Question:
zoom in : <URL>
I created a form as a window with a simple combobox. I got a query that its related to with the where clause referring to the from and value of the combobox. I wrote a code in the report
'''
Private Sub Report_Load()
frm.Customers.Show
End Sub
'''
But somehow it opens first the query not the form itself. I mean by that the query wants me to input the '[Forms]![frm_Customers]![cbo_customers].[value]'
When I run the form alone everything opens up normally. Can you tell me why?
Query EDIT:
'''
SELECT dbo_listy.listnumb, dbo_listy.id, dbo_listy.created, dbo_listy.type
FROM dbo_listy
WHERE forwho =Forms!frm_Customers!cbo_customers.value;
'''
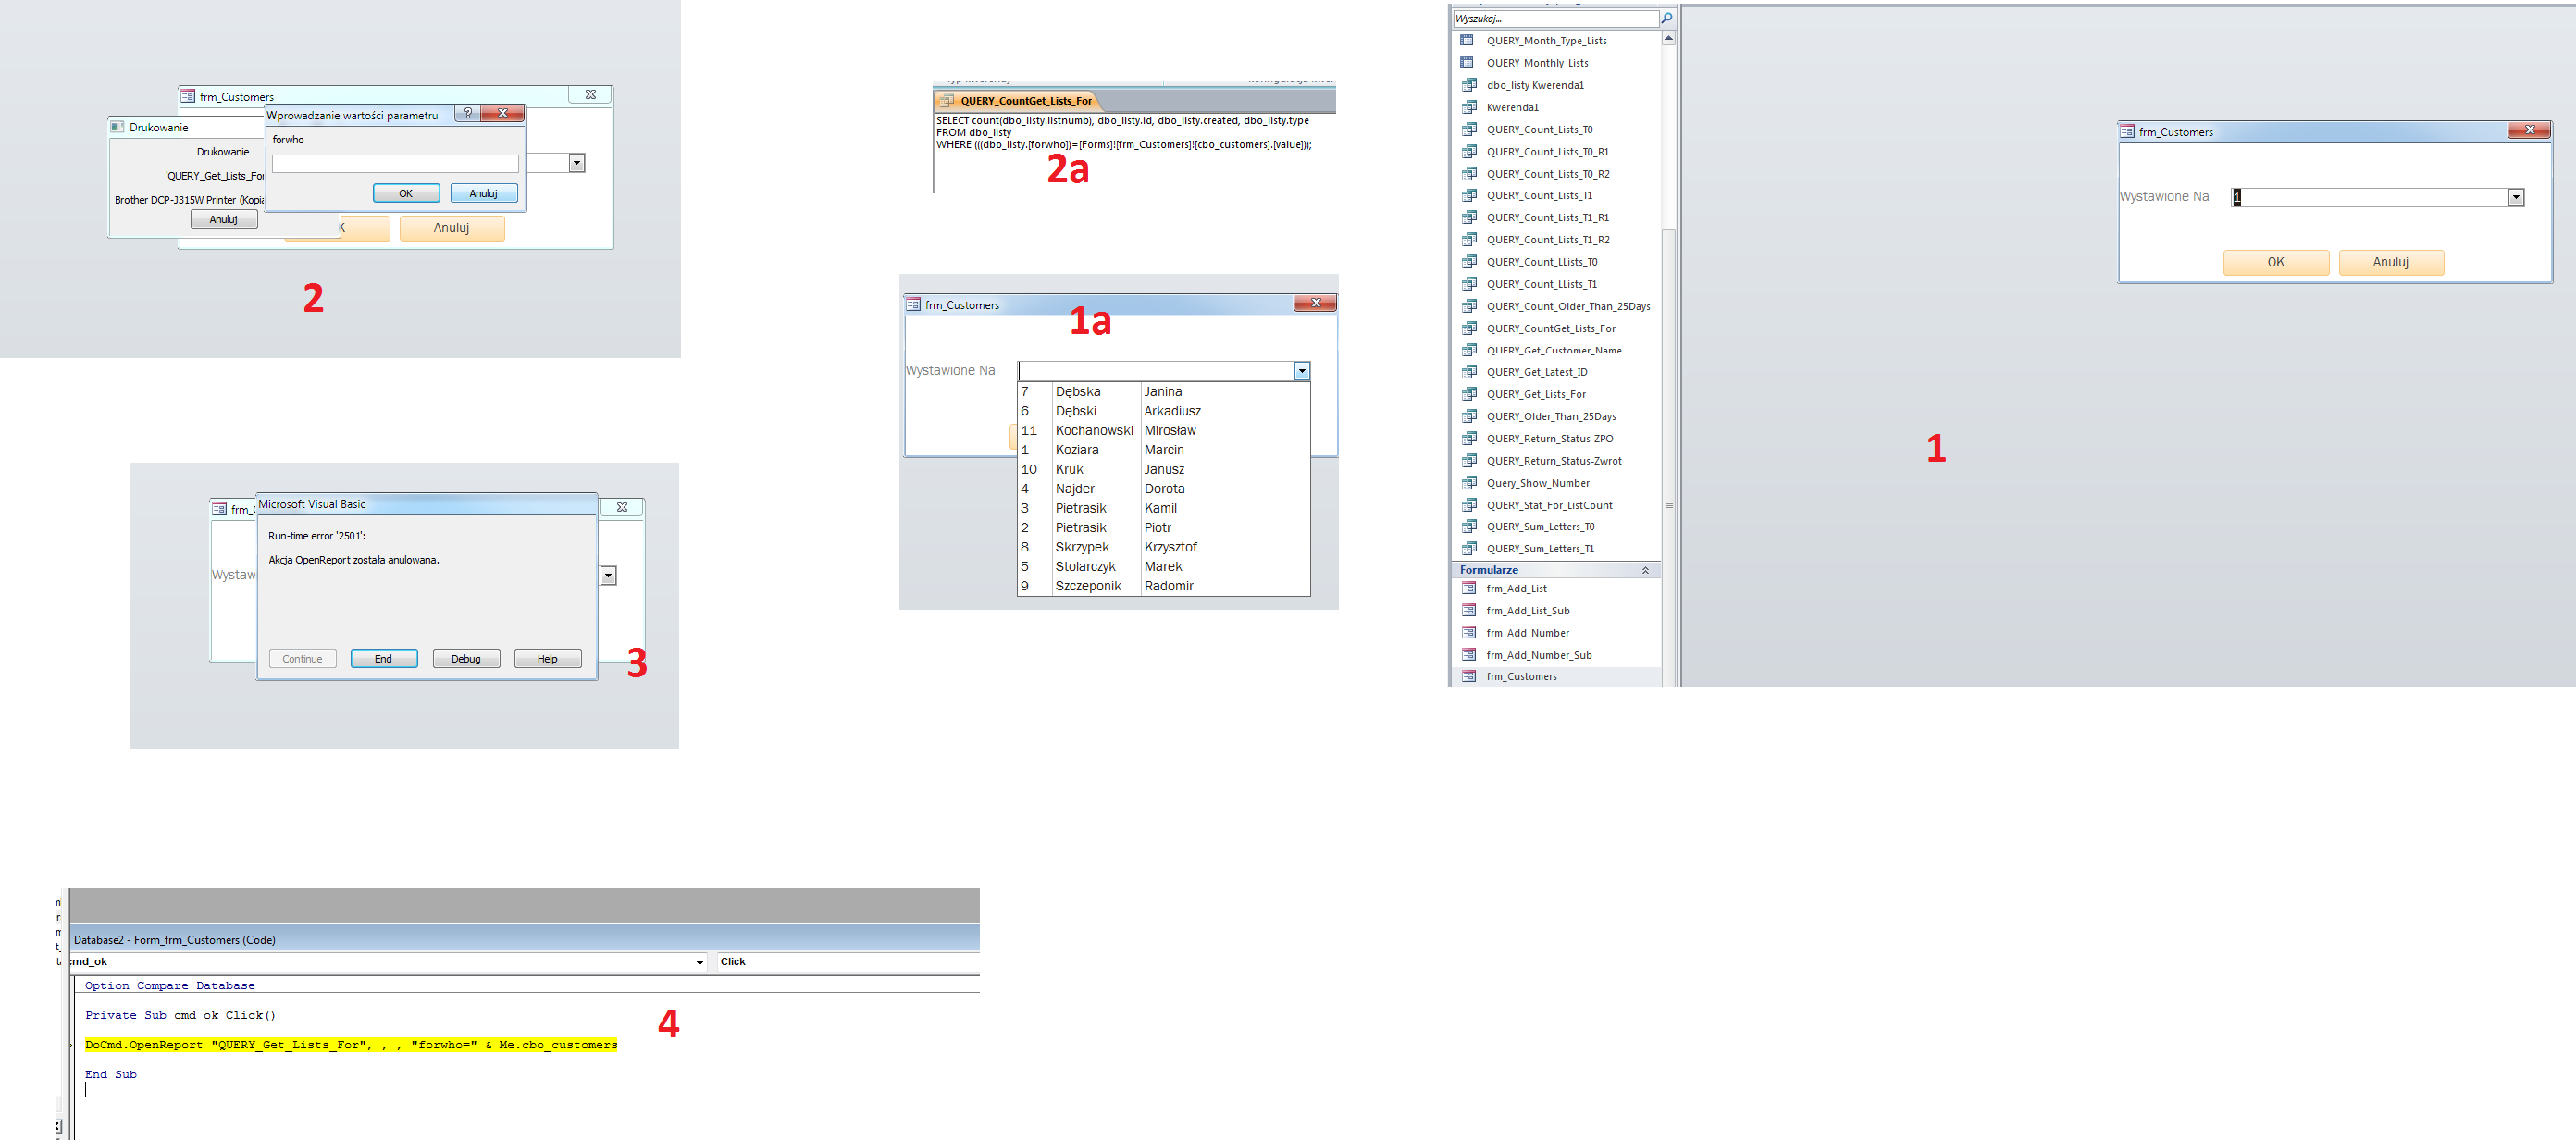
Answer: Open the form first, then use <URL> in a command button:
'''
expression.OpenReport(ReportName, View, FilterName, _
WhereCondition, WindowMode, OpenArgs)
DoCmd.OpenReport "MyReport",,,"MyID=" & Me.txtID
'''
Or in your case
'''
DoCmd.OpenReport "MyReport",acViewPreview,,"id=" & Me.cbo_customers
'''
Note that the report should be based on the full set of data, the WHERE statement will limit it to the customer ID in Me.txtID or cbo_customers
EDIT as I said above, the query should include the full set of records, that is:
'''
SELECT dbo_listy.listnumb,
dbo_listy.id,
dbo_listy.created,
dbo_listy.type
FROM dbo_listy
'''
See also <URL>